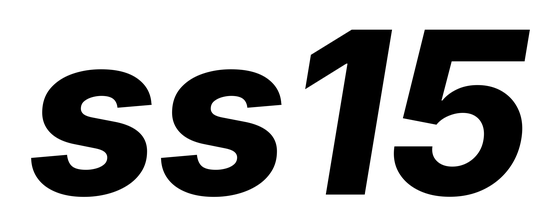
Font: Inter-Italic_ExtraBold_Italic